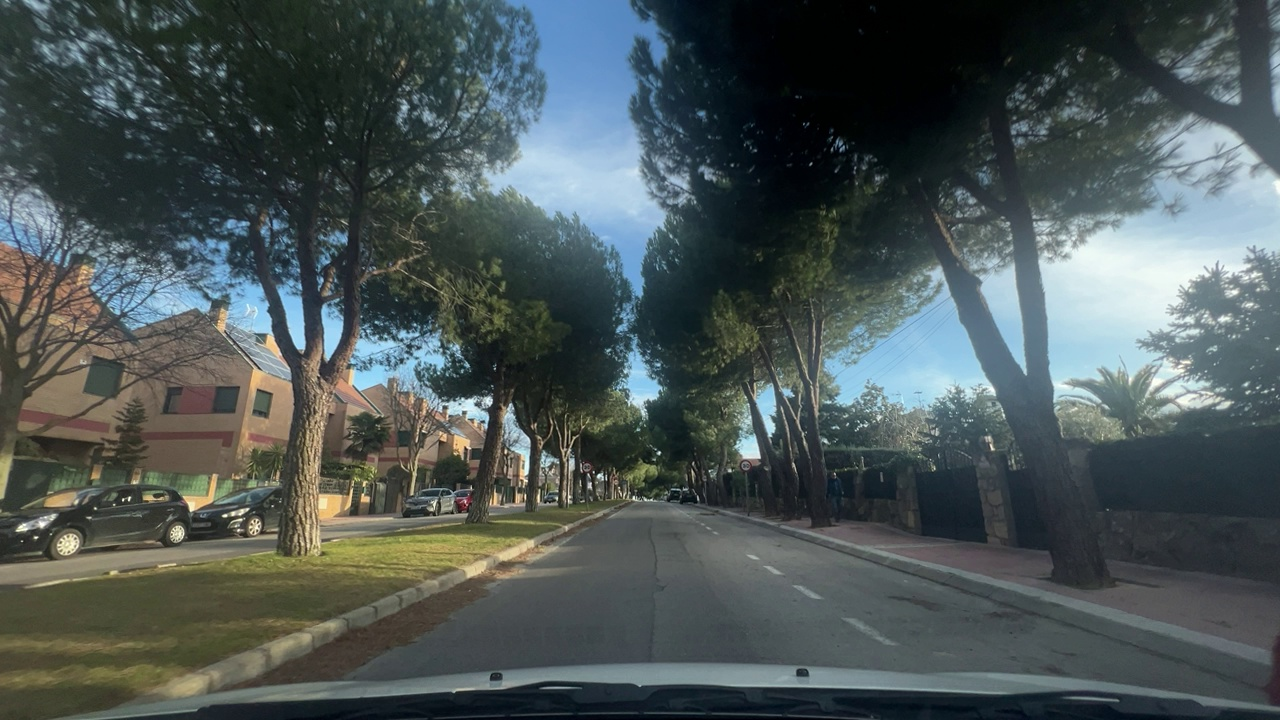
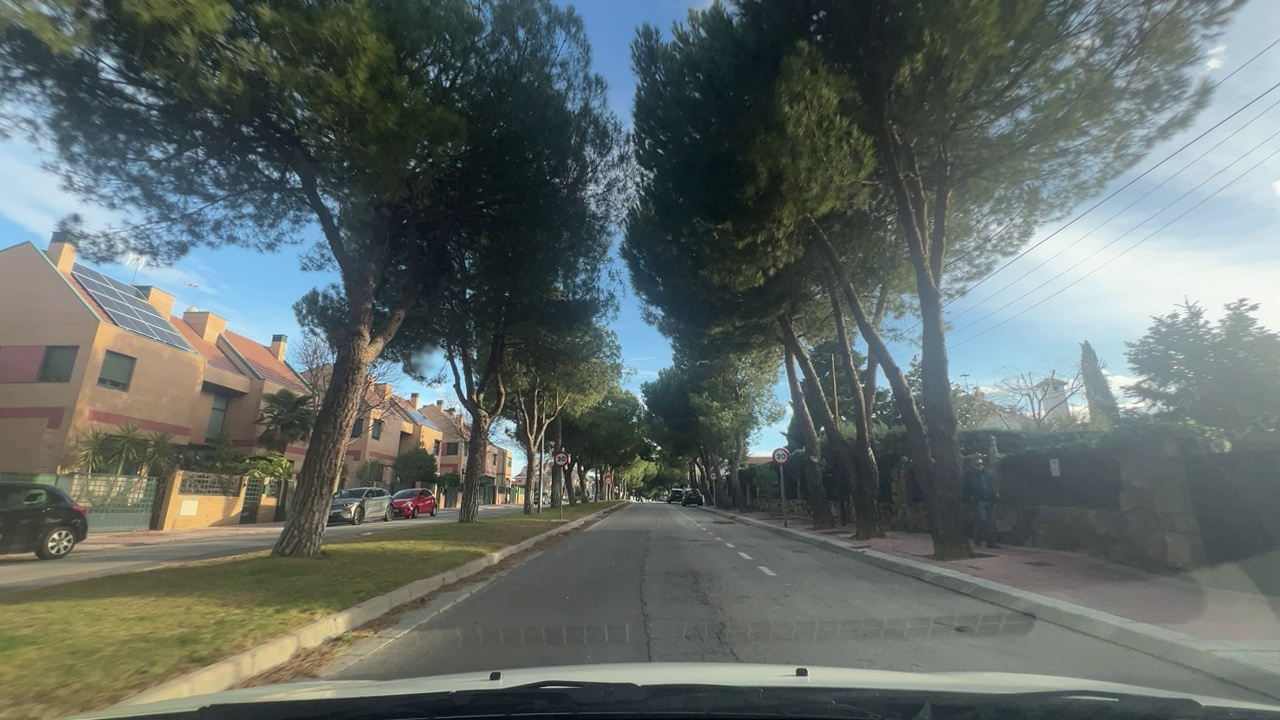
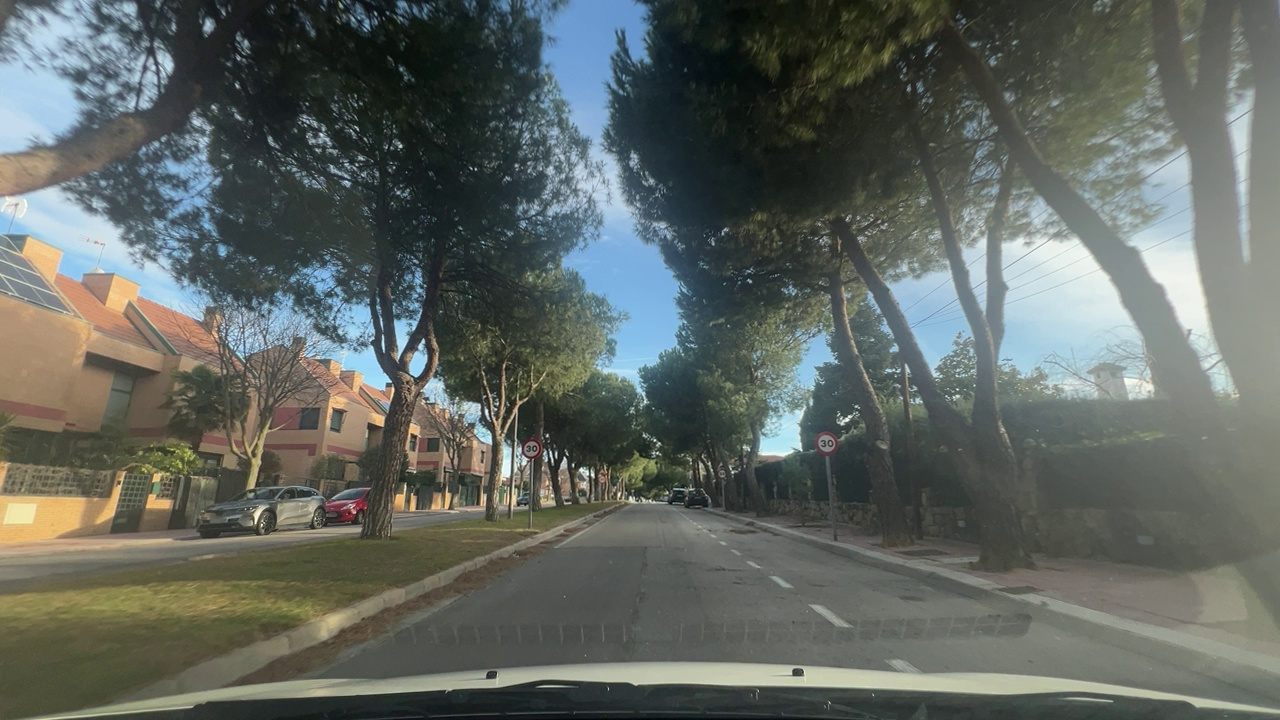
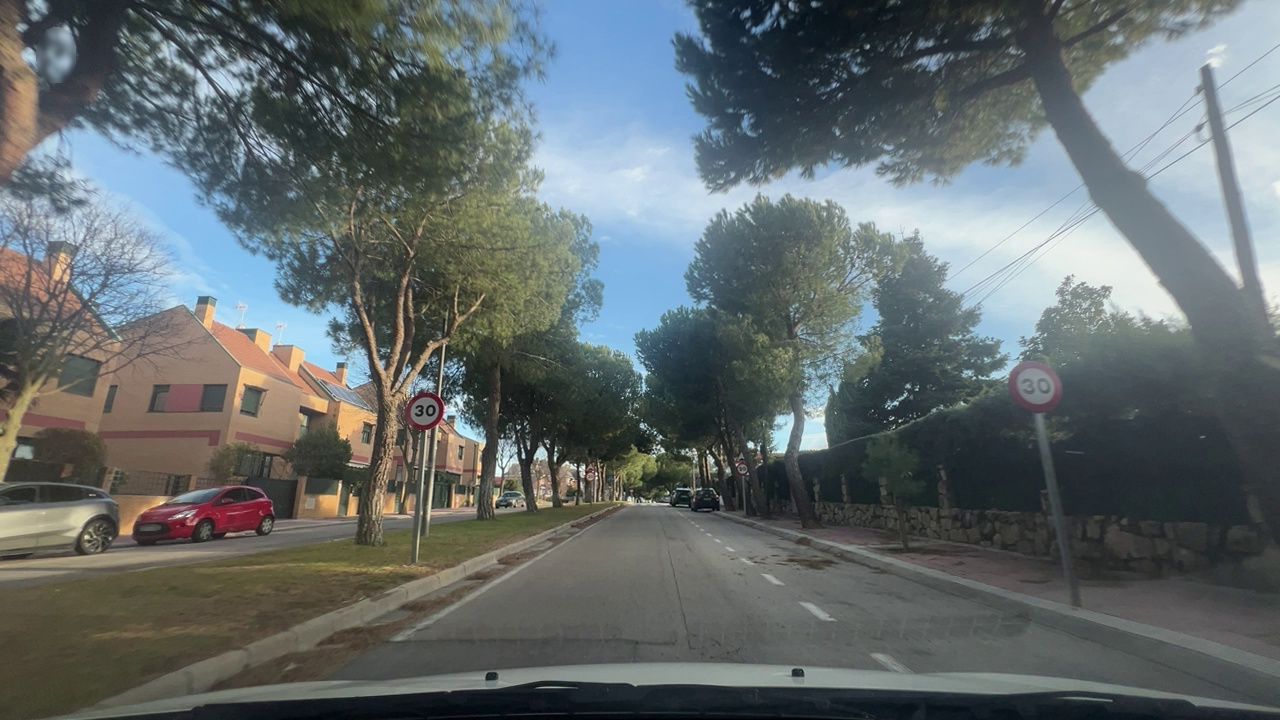
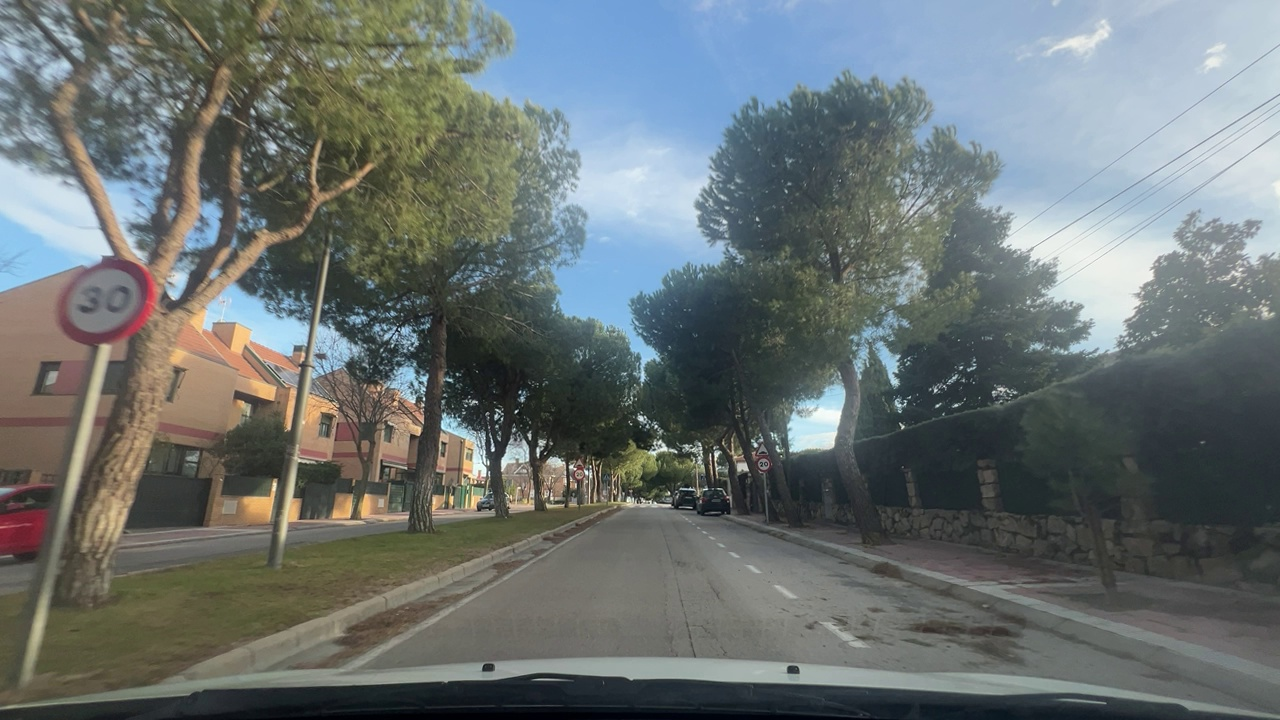
Situation: Speed limit adaptation
Question: Are multiple speed limit signs with different values visible?
Answer: No
Reasoning: Only one speed limit sign is visible, and no additional signs with different values appear in the scene.

Situation: Speed limit adaptation
Question: Is there a speed limit sign regulating the ego lane?
Answer: Yes
Reasoning: A speed limit sign is clearly visible on the roadside, facing the ego vehicle’s direction and applying to its lane.

Situation: Speed limit adaptation
Question: What speed value is displayed on the visible speed limit sign?
Answer: 30
Reasoning: The visible speed limit sign clearly shows “30”, indicating a maximum speed of 30 km/h.

Situation: Speed limit adaptation
Question: Is the ego vehicle traveling on a highway?
Answer: No
Reasoning: The road appears to be an urban or local street, as there are trees and parked cars on the side and lacking highway features such as wide lanes or high-speed design.

Situation: Speed limit adaptation
Question: Is the ego vehicle entering or exiting a highway?
Answer: No
Reasoning: The vehicle is traveling steadily on the main road with no visible ramps or merge lanes indicating entry or exit.

Situation: Speed limit adaptation
Question: Are speed bumps, crosswalks, or construction-related obstacles present in the ego lane?
Answer: No
Reasoning: The ego lane is clear, with no visible obstacles such as crosswalks, speed bumps, or construction zones.